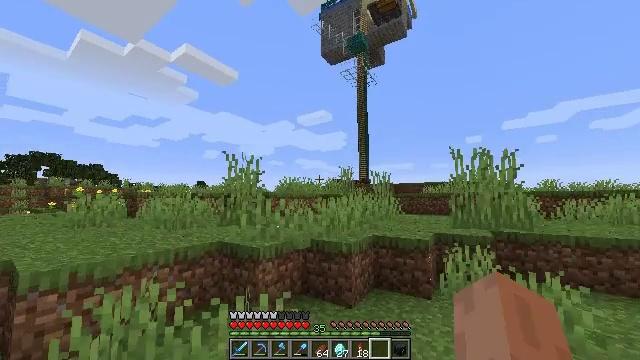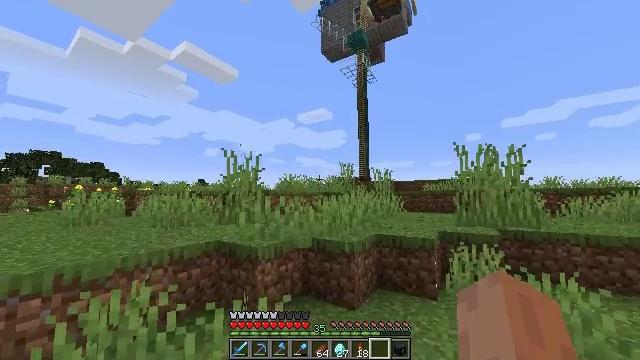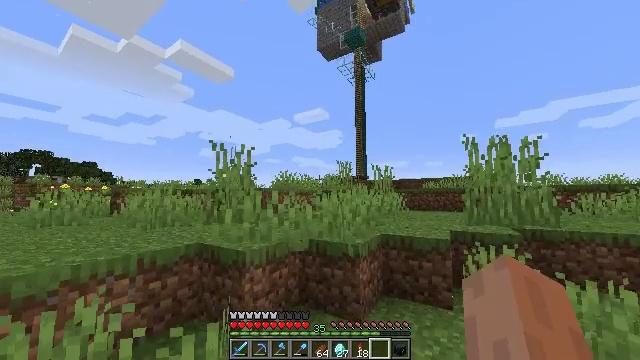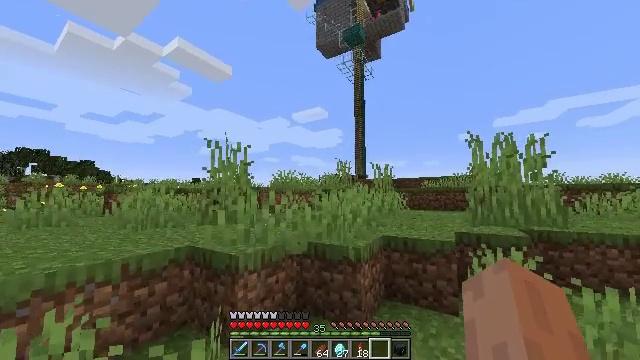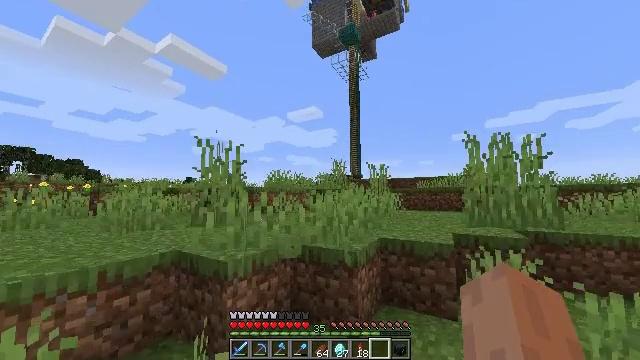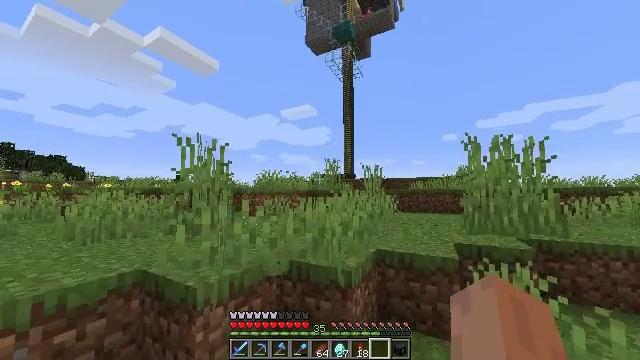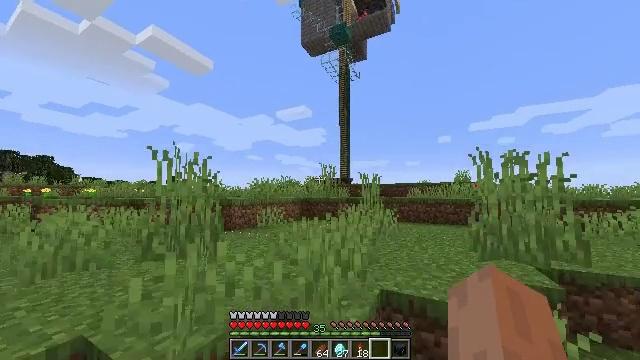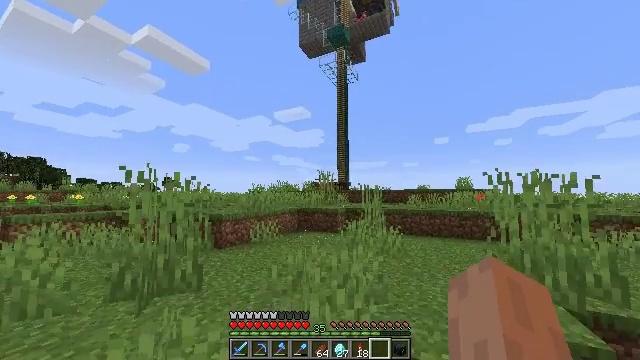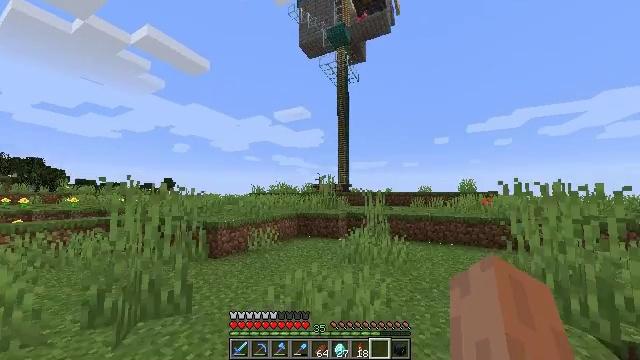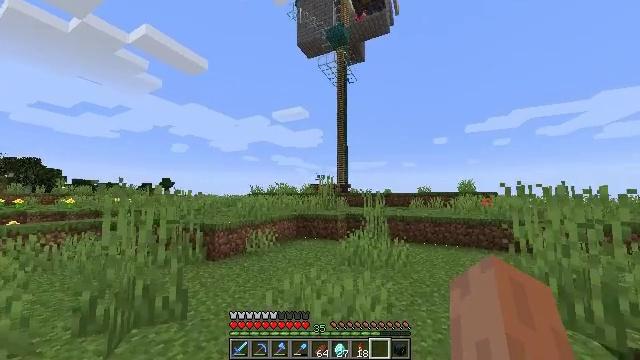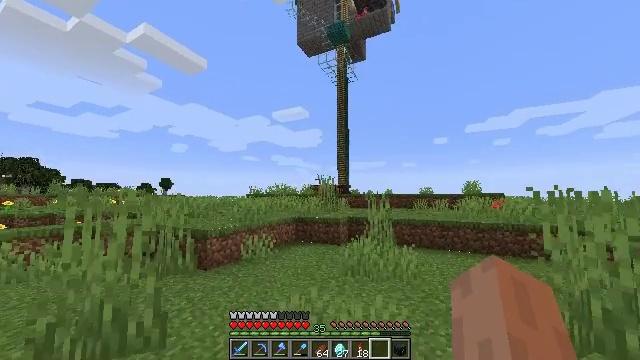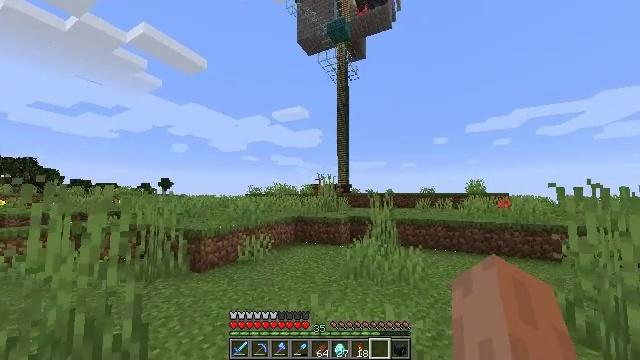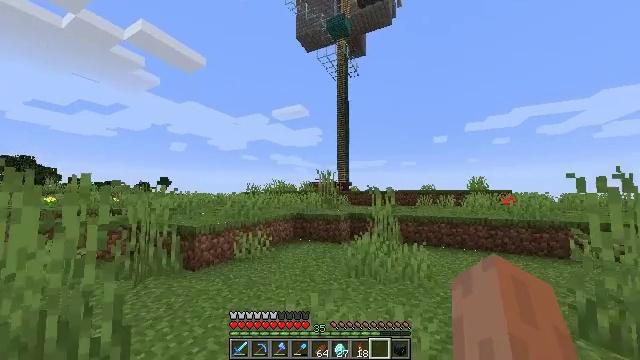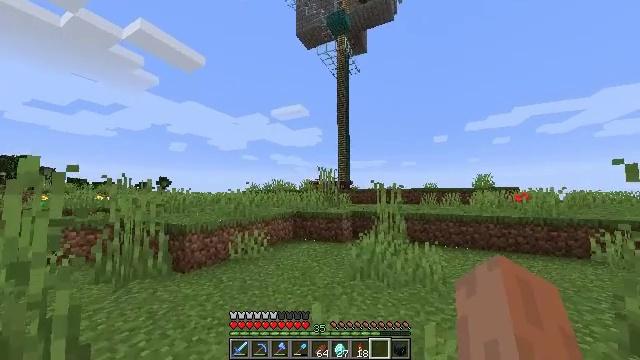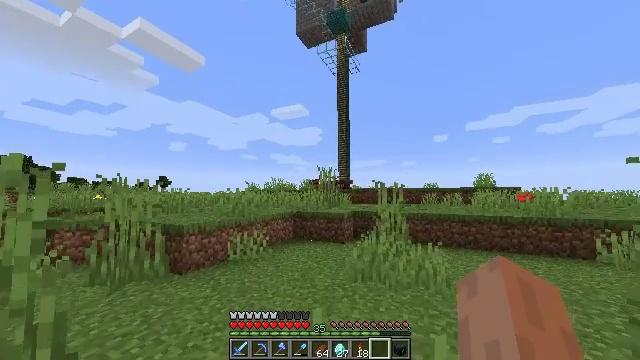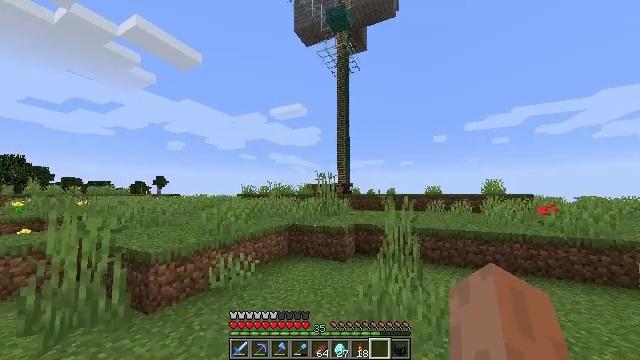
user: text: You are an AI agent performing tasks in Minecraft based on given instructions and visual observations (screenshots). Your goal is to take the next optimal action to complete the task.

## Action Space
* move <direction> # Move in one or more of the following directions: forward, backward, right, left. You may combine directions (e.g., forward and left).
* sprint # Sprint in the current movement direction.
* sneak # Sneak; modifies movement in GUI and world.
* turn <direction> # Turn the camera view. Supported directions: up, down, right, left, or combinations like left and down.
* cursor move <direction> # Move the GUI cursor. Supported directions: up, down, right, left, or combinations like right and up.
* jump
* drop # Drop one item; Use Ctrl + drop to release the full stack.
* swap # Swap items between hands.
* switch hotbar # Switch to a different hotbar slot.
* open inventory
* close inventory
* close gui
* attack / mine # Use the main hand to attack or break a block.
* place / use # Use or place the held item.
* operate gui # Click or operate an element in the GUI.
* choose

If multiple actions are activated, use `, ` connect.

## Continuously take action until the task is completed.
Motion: motion action
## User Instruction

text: Attack the ender chest to collect it.
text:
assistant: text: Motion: move forward, sprint
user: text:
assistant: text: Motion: move forward, sprint
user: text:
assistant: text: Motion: move forward, sprint
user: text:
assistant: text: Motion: move forward, sprint, turn right
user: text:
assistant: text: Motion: move forward, sprint, turn right, jump
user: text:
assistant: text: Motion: move forward, sprint, turn right, jump
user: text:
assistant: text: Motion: move forward, sprint, jump
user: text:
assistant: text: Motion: move forward, sprint, jump
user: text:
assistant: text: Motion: move forward, sprint, jump
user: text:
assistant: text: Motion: move forward, sprint, jump
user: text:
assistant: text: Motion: move forward, sprint, jump
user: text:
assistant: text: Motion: move forward, sprint, jump
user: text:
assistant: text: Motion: move forward, sprint, jump
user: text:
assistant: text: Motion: move forward, sprint, jump
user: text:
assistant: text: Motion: move forward, sprint, jump
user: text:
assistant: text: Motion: move forward, sprint, jump
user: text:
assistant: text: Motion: move forward, sprint, jump
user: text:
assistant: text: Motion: move forward, sprint, jump
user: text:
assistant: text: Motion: move forward, sprint, jump
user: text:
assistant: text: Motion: move forward, sprint, jump
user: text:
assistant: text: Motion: move forward, sprint
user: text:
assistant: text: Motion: move forward, sprint
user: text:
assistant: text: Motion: move forward, sprint
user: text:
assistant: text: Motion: move forward, sprint
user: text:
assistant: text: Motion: move forward, sprint, turn right
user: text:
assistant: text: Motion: move forward, sprint, turn right and down
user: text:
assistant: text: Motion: move forward, sprint
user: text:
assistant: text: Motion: move forward, sprint
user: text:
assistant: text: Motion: move forward, sprint
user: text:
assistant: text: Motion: move forward, sprint